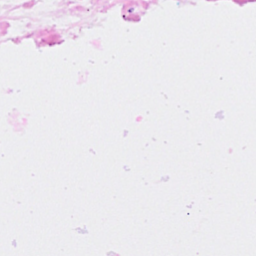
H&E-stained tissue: Breast